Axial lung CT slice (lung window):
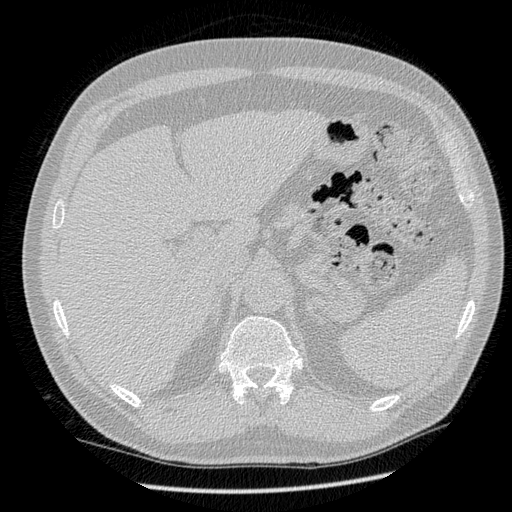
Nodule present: no